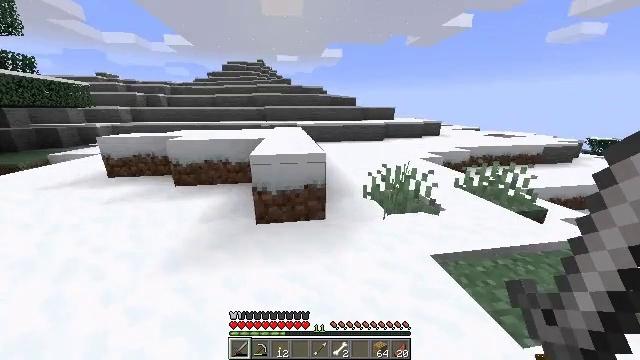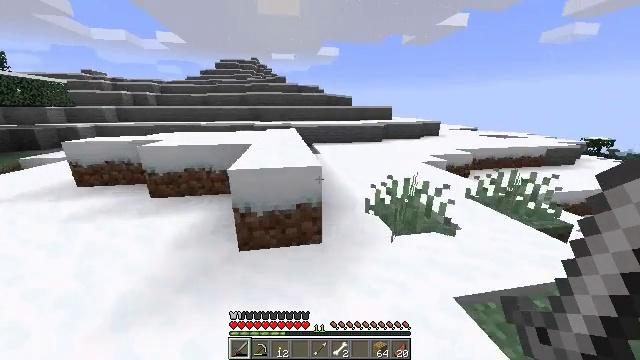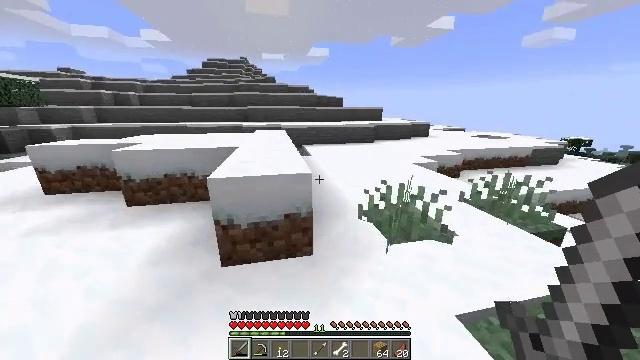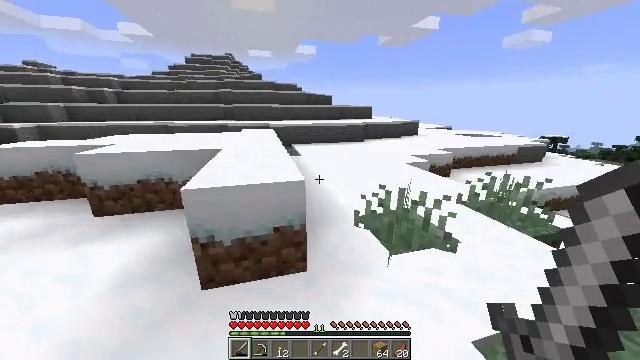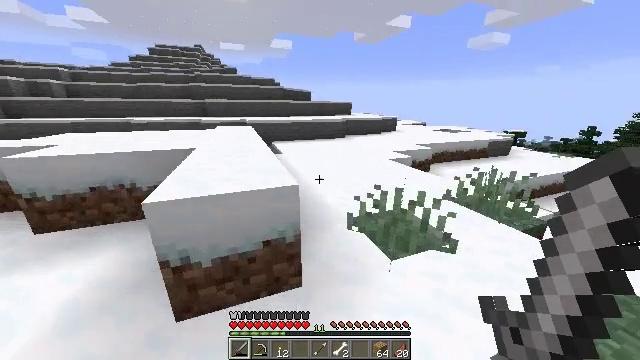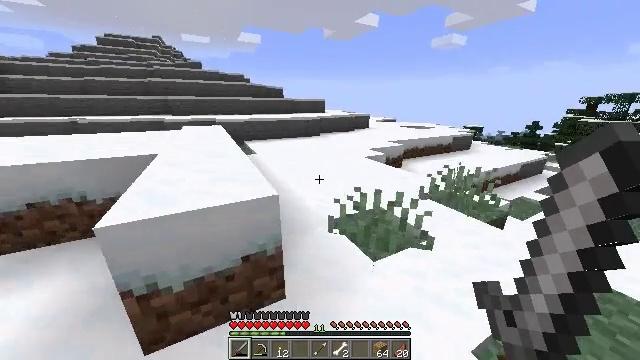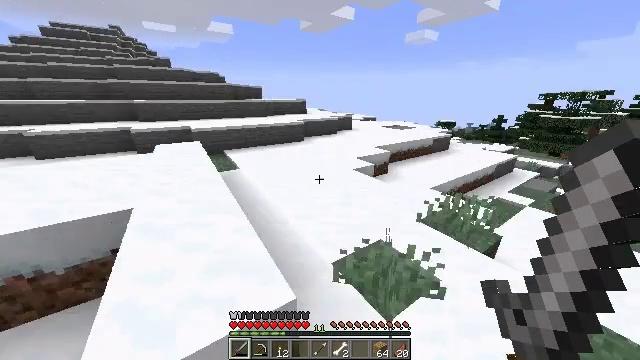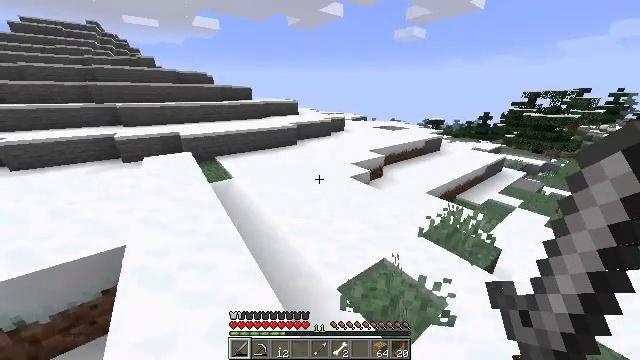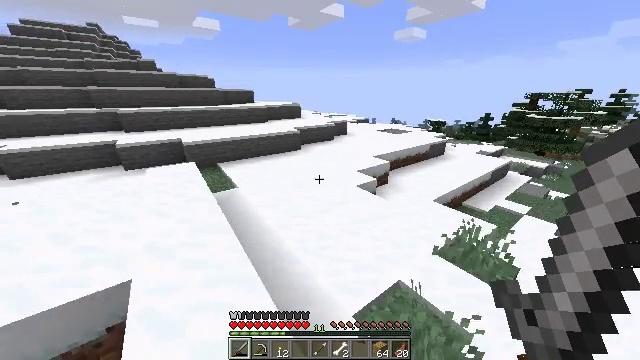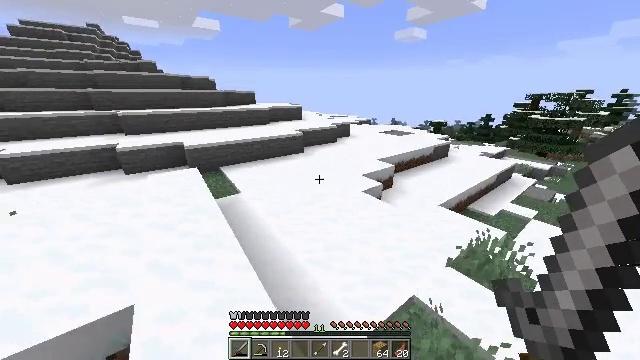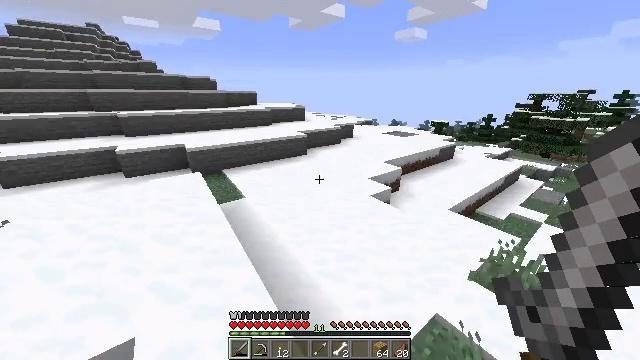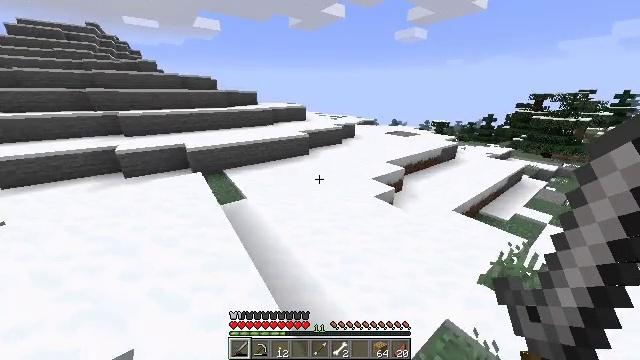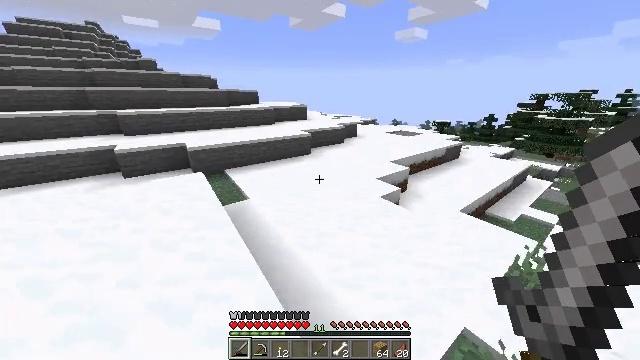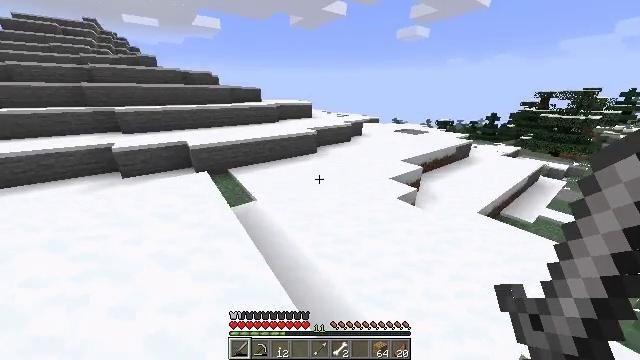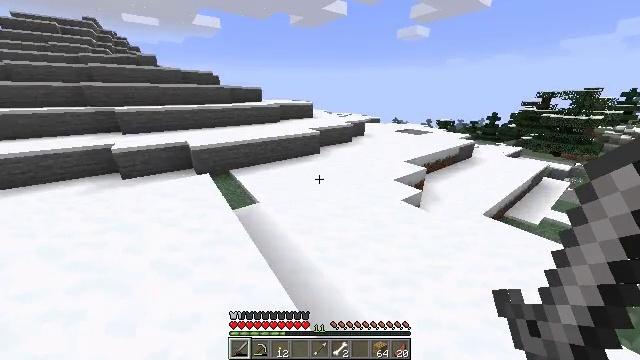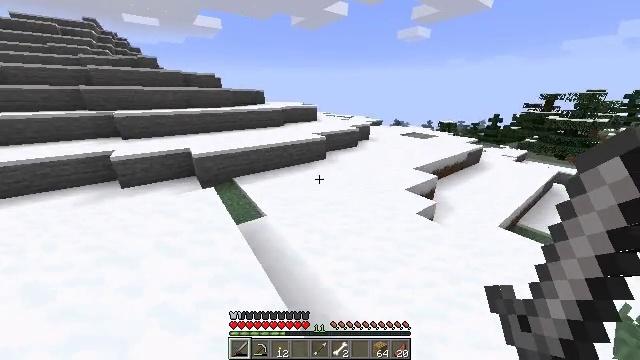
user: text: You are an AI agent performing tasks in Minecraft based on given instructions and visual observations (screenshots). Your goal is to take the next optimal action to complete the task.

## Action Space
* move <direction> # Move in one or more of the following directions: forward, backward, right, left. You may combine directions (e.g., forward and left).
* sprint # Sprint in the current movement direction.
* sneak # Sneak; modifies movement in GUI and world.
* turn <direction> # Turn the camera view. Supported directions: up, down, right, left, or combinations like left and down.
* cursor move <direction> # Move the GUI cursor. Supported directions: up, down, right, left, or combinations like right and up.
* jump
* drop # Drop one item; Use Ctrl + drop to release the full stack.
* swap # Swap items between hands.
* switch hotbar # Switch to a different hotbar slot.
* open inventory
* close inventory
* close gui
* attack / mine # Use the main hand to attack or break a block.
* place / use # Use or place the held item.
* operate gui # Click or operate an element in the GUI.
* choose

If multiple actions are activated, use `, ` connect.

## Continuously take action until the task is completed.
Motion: motion action
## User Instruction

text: Prepare cooked mutton using the furnace.
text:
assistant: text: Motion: move forward, sprint, turn right
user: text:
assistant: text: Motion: move forward, sprint, turn right
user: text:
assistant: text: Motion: move forward and move left, sprint, turn right
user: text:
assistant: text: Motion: move forward and move left, sprint, turn right and down
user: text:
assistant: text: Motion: move forward and move left, sprint, turn right and down, jump
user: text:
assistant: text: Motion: move forward and move left, sprint, turn right and down, jump
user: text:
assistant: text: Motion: move forward and move left, sprint, turn right, jump
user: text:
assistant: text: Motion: move forward and move left, sprint, jump
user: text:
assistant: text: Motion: move forward and move left, sprint, jump
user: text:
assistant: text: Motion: move forward and move left, sprint, jump
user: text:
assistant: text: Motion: move forward and move left, sprint, jump
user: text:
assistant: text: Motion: move forward and move left, sprint, jump
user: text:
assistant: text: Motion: move forward and move left, sprint, jump
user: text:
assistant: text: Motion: move forward and move left, sprint, jump
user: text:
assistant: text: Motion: move forward and move left, sprint, jump
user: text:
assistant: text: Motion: move forward and move left, sprint, jump
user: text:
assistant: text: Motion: move forward and move left, sprint, jump
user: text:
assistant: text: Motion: move forward and move left, sprint, jump
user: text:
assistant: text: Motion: move forward and move left, sprint, jump
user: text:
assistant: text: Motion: move forward and move left, sprint, jump
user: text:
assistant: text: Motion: move forward and move left, sprint, jump
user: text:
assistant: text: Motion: move forward and move left, sprint
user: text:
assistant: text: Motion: move forward and move left, sprint, turn left
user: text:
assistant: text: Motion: move forward, sprint, turn left
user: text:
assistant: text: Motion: move forward, sprint
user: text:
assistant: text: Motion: move forward, sprint
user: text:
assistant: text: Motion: move forward, sprint, turn left
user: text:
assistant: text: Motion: move forward, sprint, turn left
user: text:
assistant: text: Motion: move forward, sprint
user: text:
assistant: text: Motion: move forward, sprint